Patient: sex M, age 65
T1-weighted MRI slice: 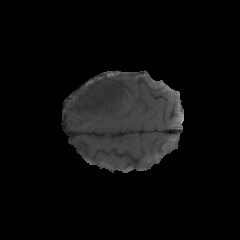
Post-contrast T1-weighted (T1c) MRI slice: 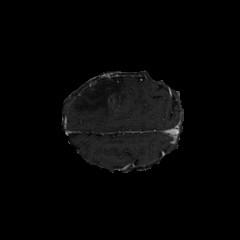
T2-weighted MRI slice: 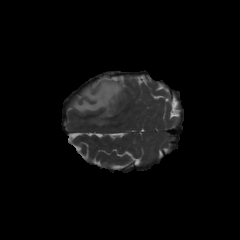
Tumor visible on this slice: yes
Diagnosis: Glioblastoma, IDH-wildtype
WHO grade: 4